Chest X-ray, PA view. Patient: 60 years old, sex M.
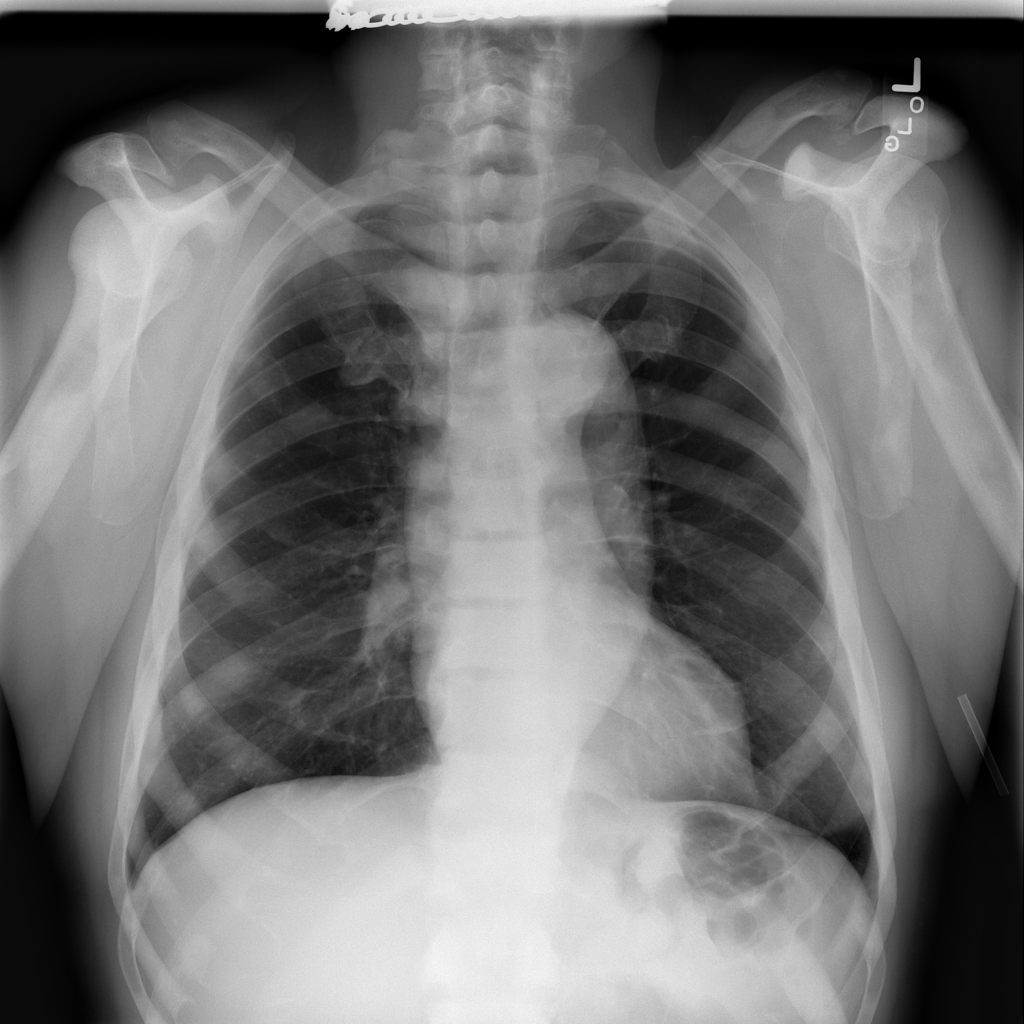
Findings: No Finding